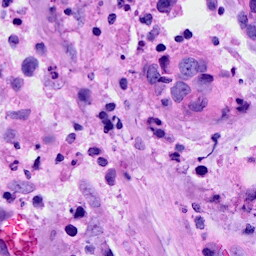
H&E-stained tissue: Breast